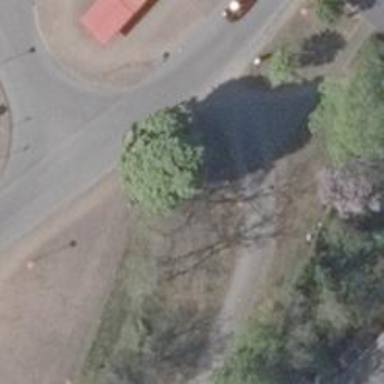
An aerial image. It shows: Paved footway.